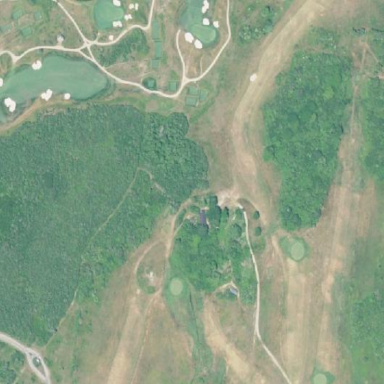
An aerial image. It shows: Golf course surrounded by greenery.